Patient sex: M
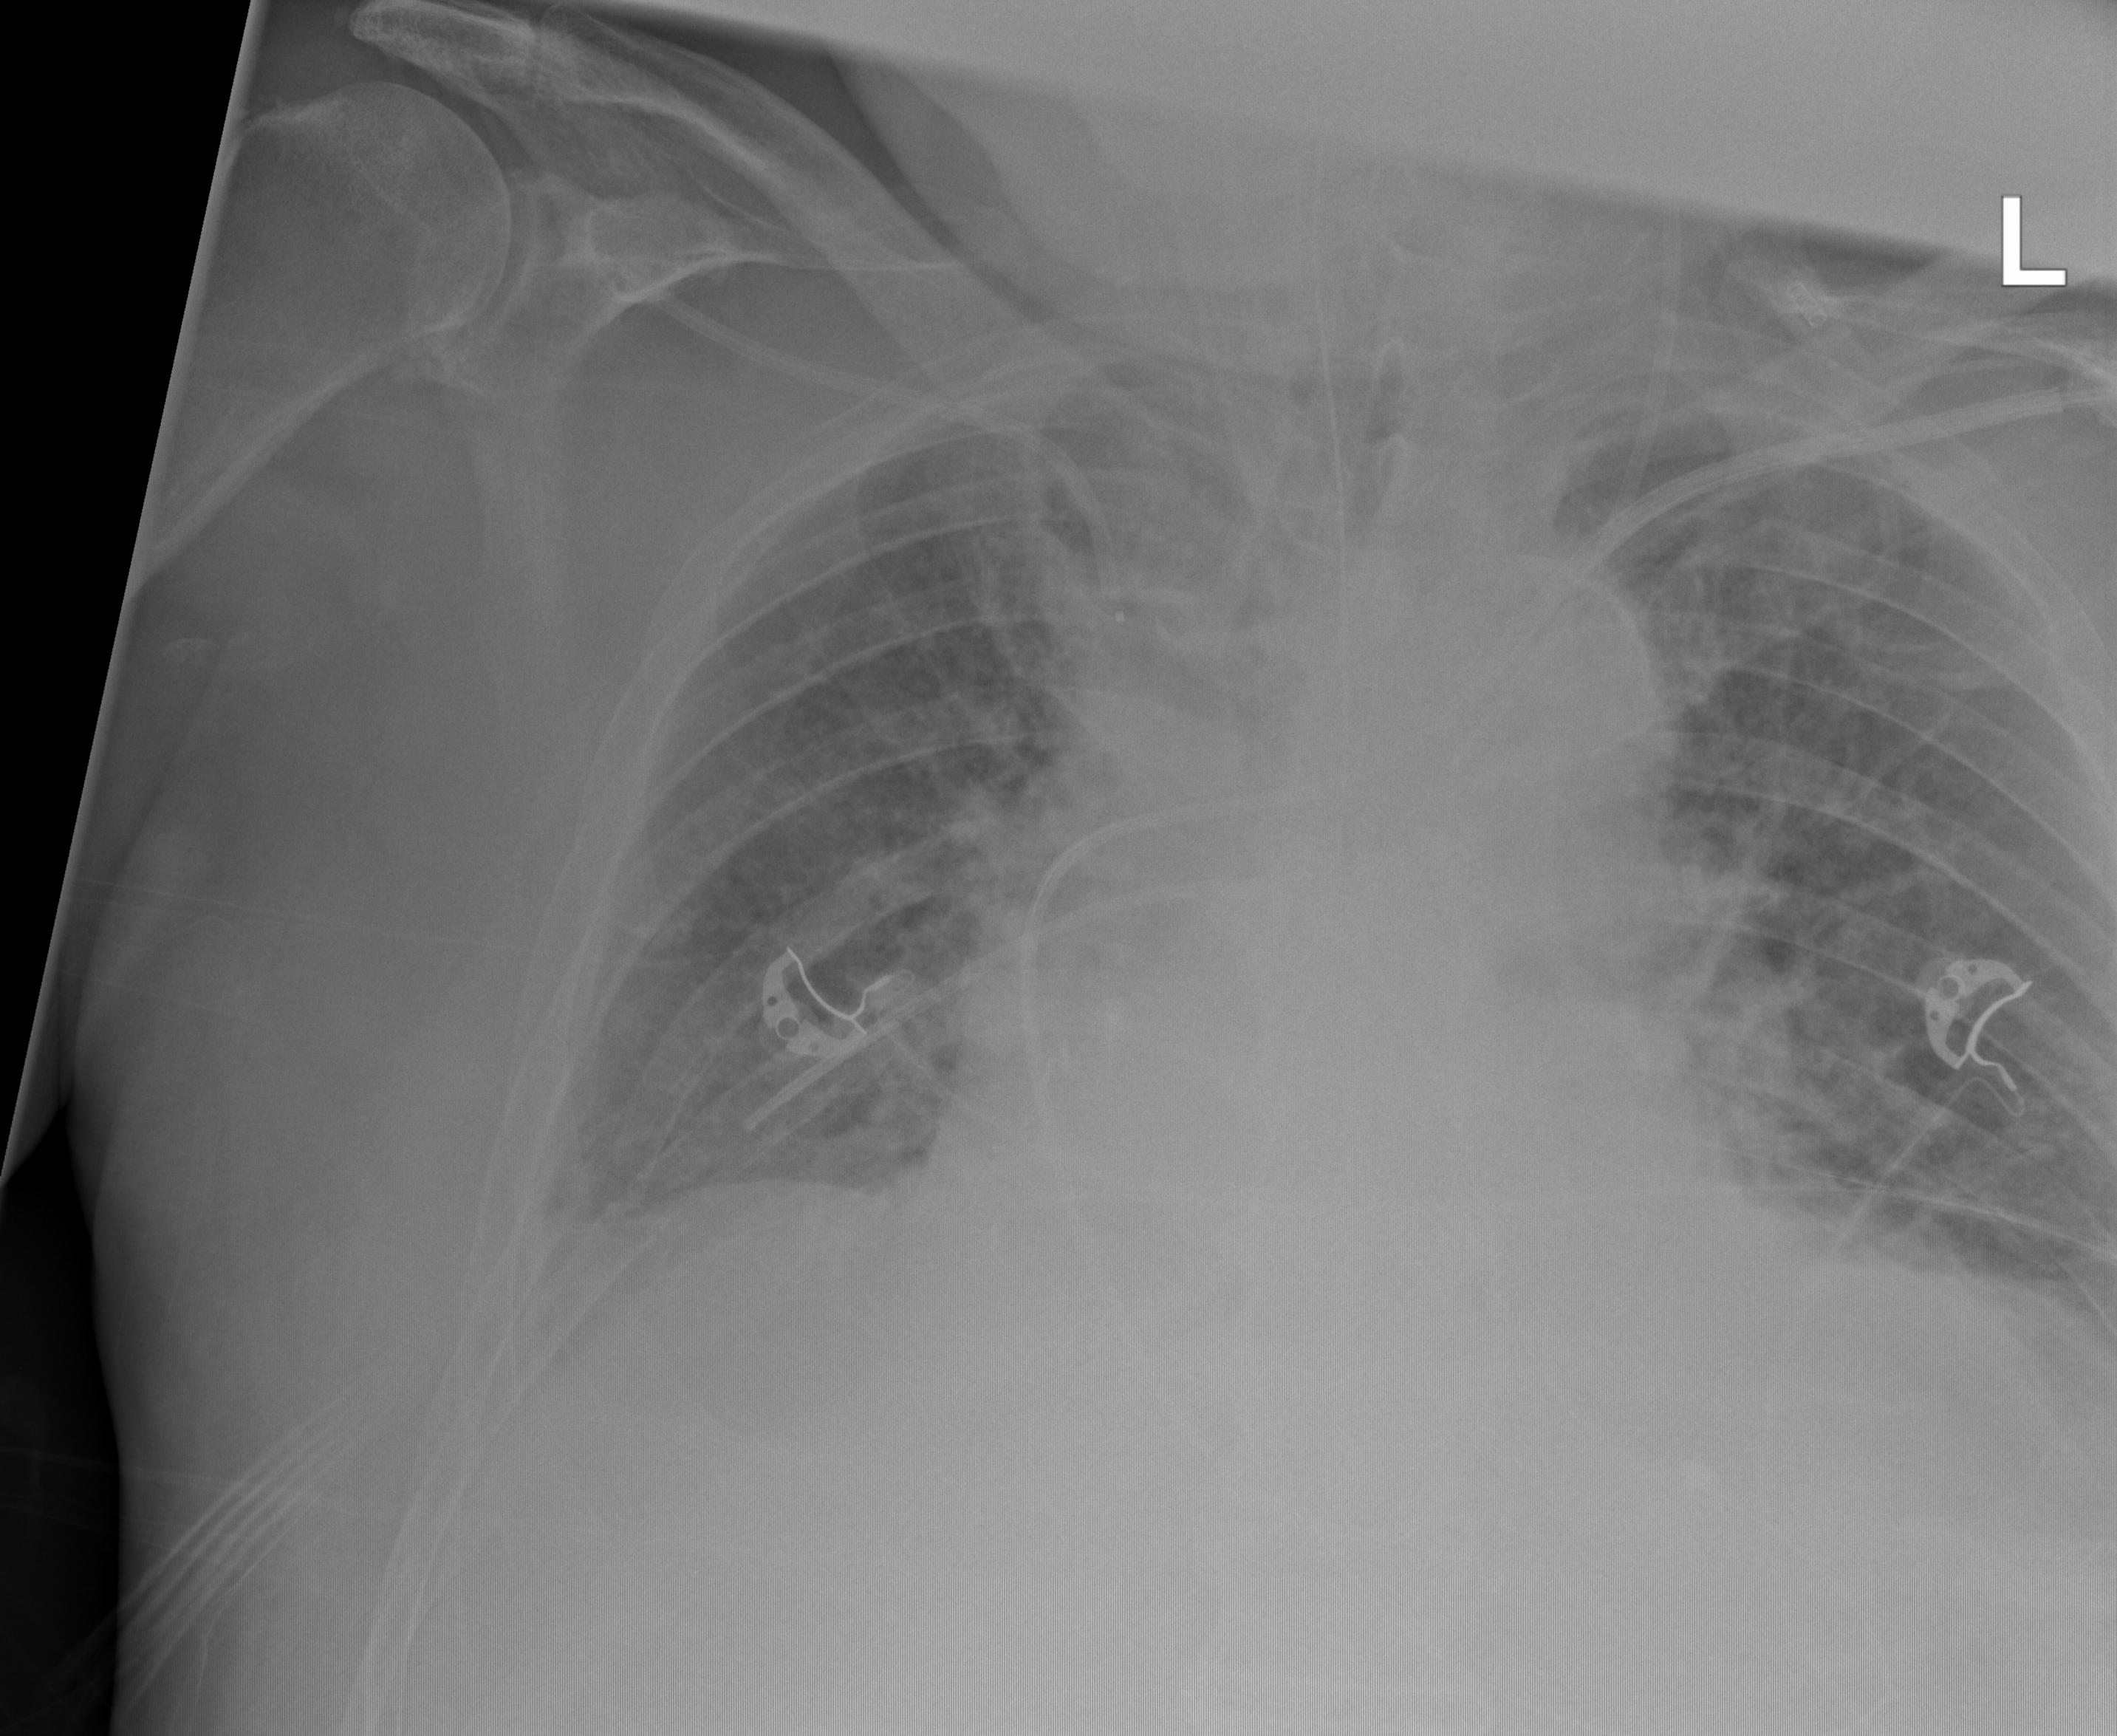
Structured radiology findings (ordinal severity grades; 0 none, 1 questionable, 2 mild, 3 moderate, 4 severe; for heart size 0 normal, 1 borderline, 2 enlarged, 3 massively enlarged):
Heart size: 2
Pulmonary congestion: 2
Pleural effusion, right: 2
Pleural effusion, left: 0
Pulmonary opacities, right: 0
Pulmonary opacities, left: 0
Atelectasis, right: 2
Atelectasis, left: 0